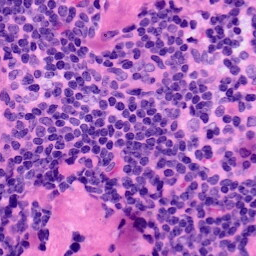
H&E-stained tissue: LymphNode